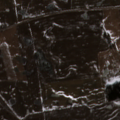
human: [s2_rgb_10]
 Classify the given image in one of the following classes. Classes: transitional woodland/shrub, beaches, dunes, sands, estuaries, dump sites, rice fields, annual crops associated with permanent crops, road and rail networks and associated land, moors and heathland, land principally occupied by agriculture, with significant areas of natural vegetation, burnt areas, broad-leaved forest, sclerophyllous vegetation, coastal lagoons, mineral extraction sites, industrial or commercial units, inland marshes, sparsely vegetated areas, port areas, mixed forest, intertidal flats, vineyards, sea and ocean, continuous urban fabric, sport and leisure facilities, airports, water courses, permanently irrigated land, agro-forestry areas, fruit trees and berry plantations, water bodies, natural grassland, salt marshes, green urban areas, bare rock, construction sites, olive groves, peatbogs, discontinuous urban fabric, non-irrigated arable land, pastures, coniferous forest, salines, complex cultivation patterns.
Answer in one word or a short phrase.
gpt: non-irrigated arable land, pastures, complex cultivation patterns, mixed forest